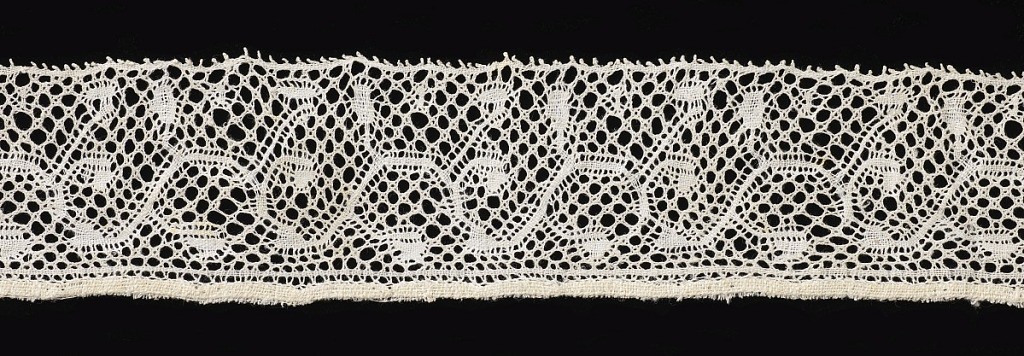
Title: Band
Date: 17th–18th century
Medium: linen Technique: bobbin lace, Binche style with no ground
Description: Actually this is all snow ball ground and no pattern.